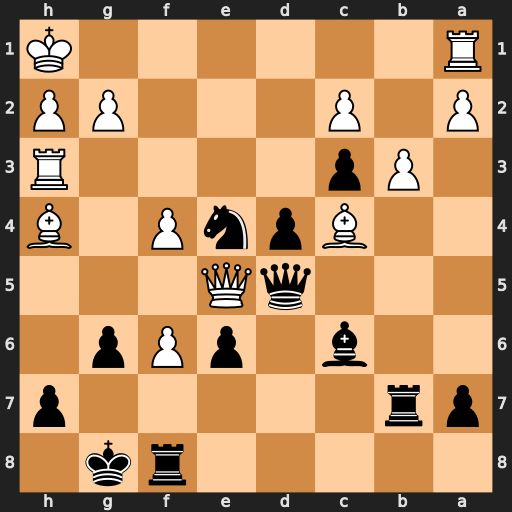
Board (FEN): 5rk1/pr5p/2b1pPp1/3qQ3/2BpnP1B/1Pp4R/P1P3PP/R6K
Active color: b
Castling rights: -
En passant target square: -
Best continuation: Nf2+ Bxf2 Qxg2#